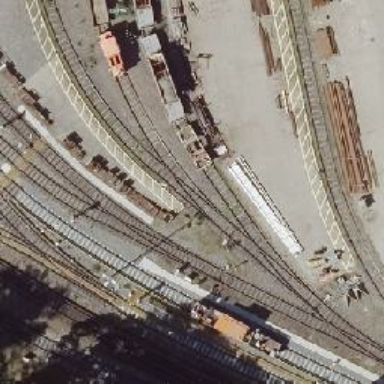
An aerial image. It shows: Railway switch with turnout to the right.